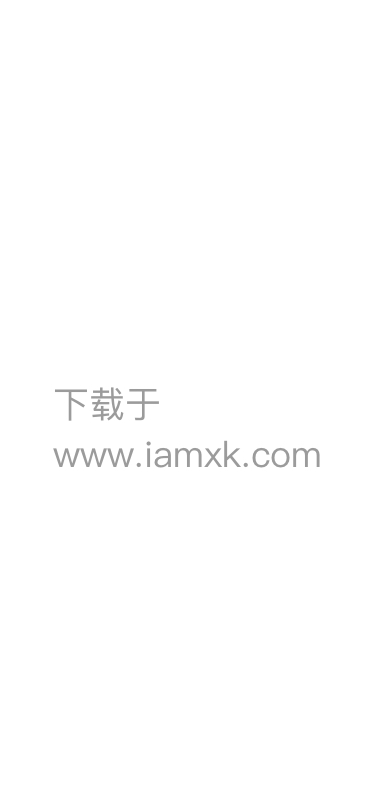
Text in this UI design:
下载于
www.iamxk.com